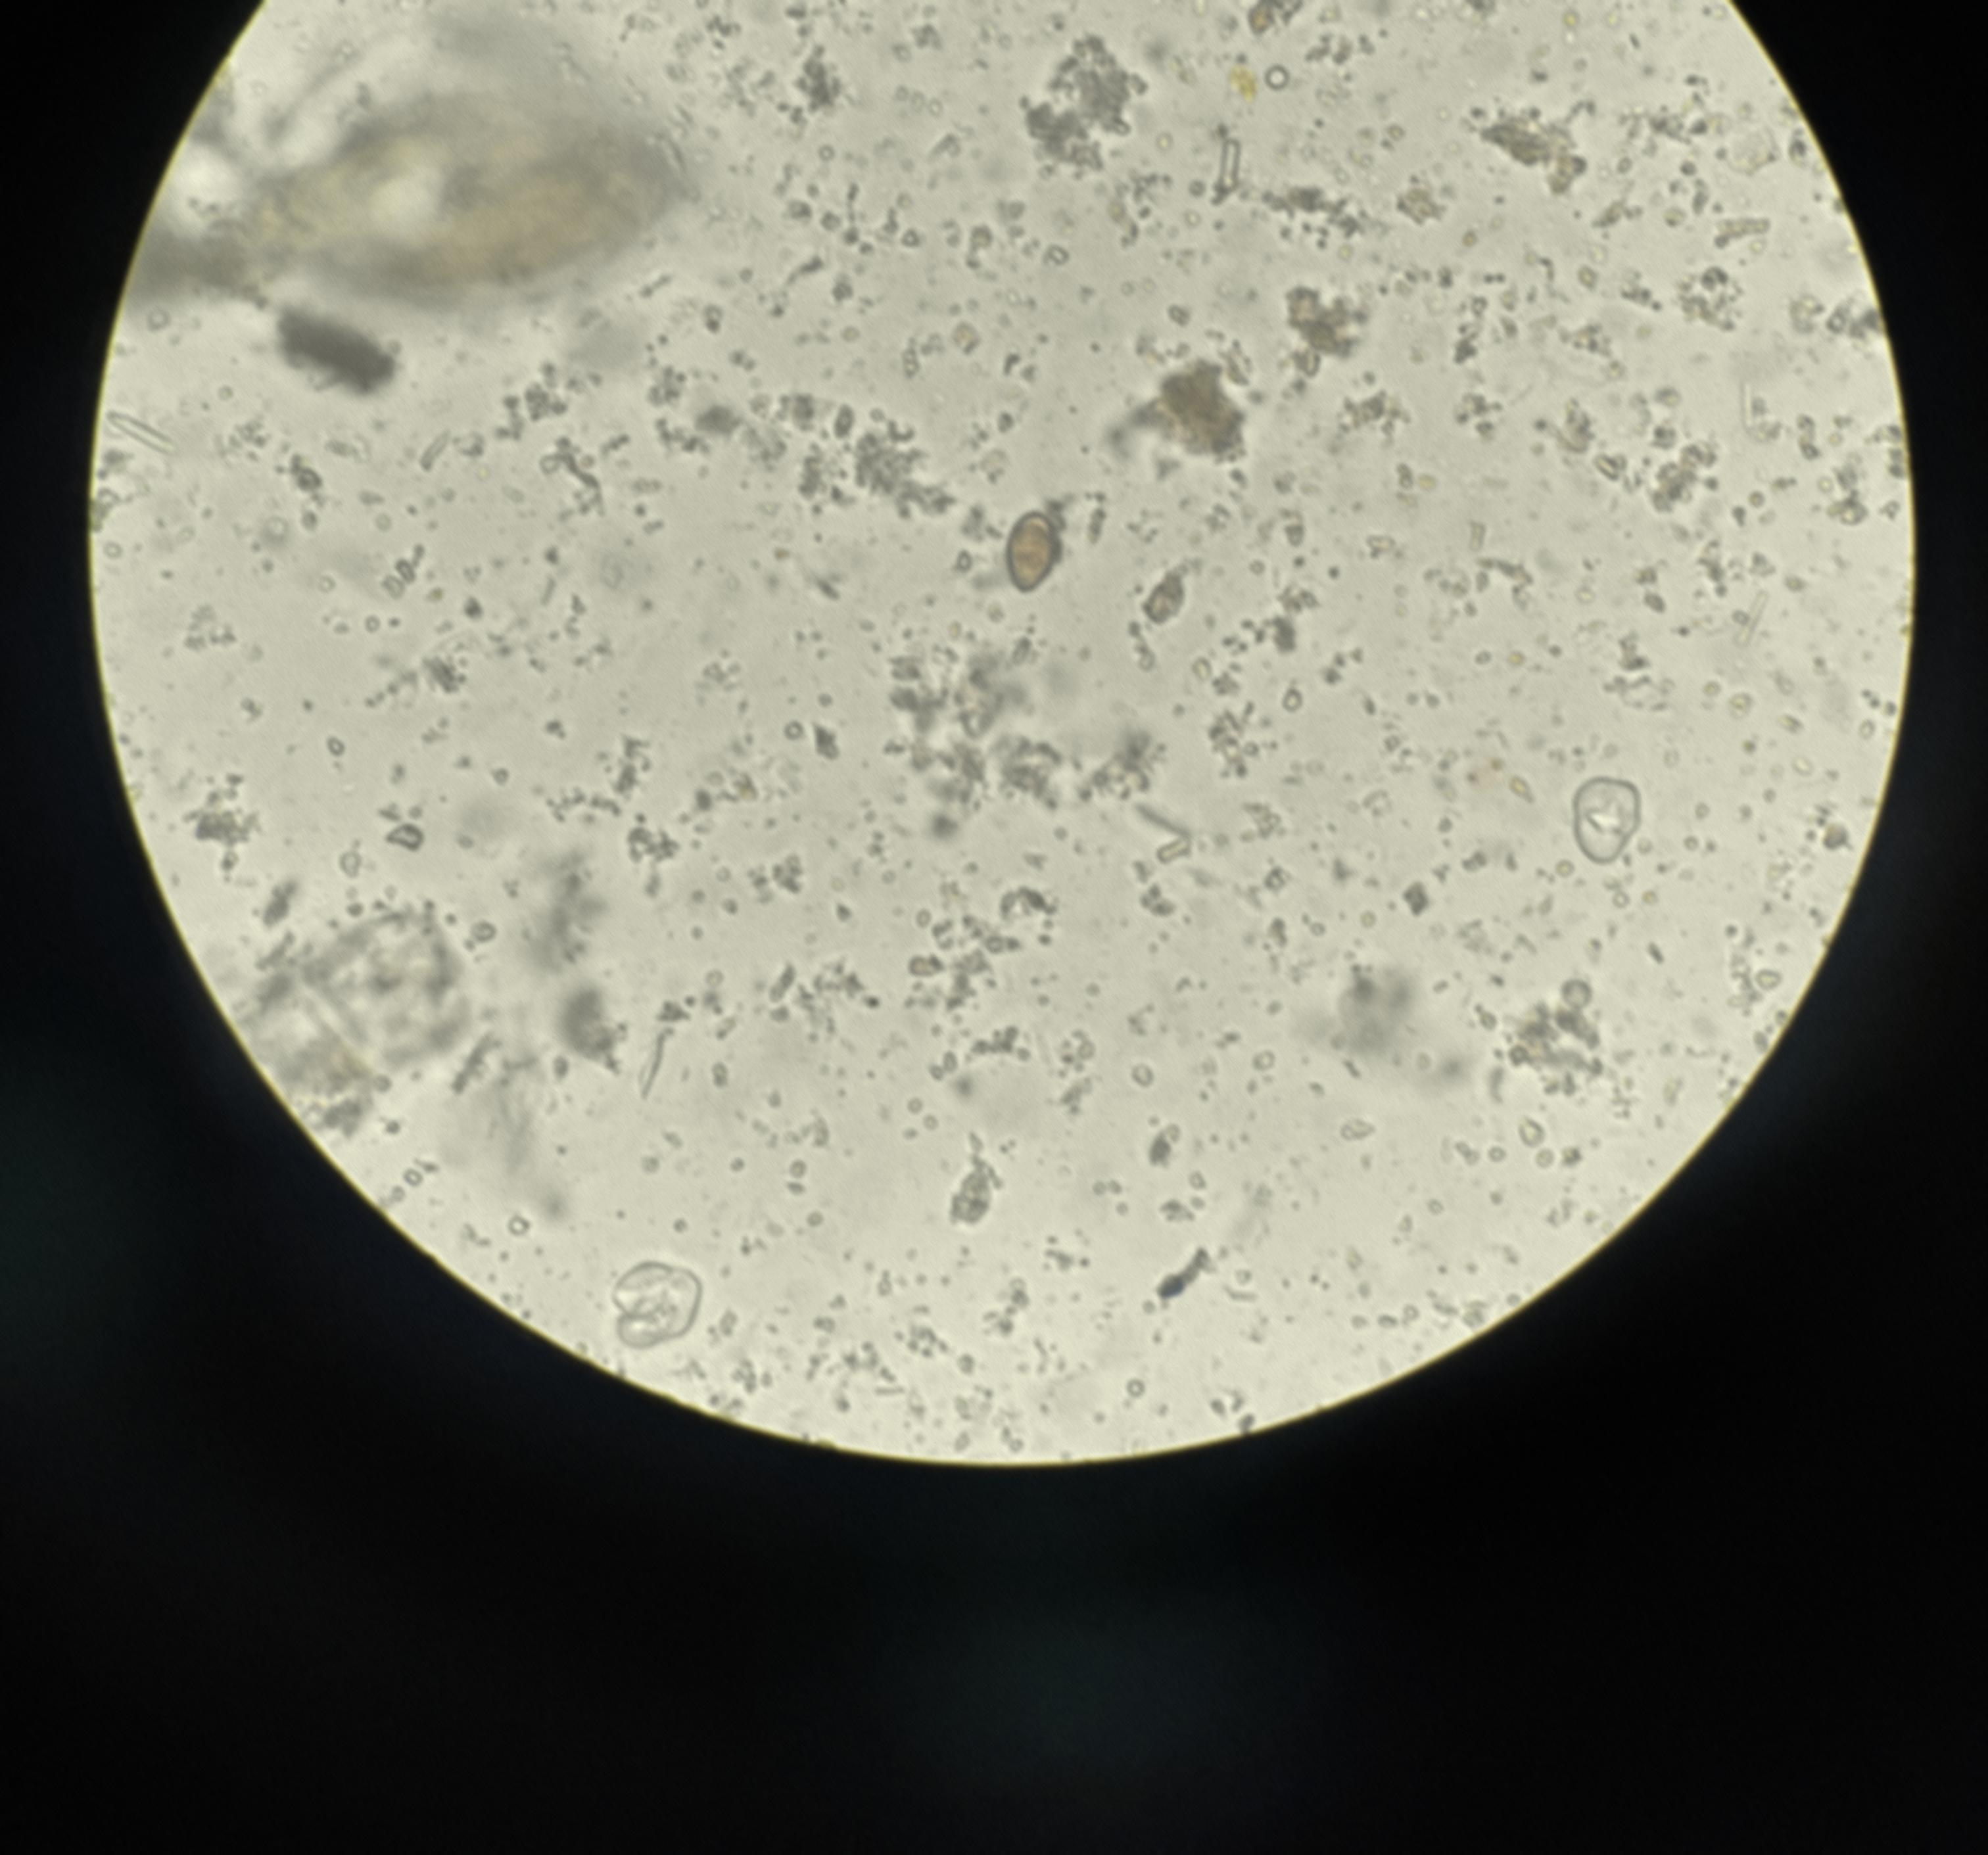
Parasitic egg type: Opisthorchis viverrine